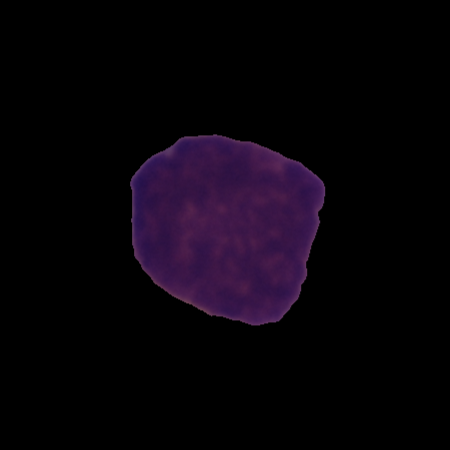
Label: cancer